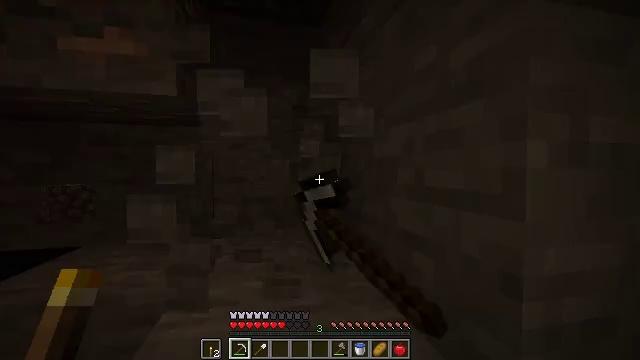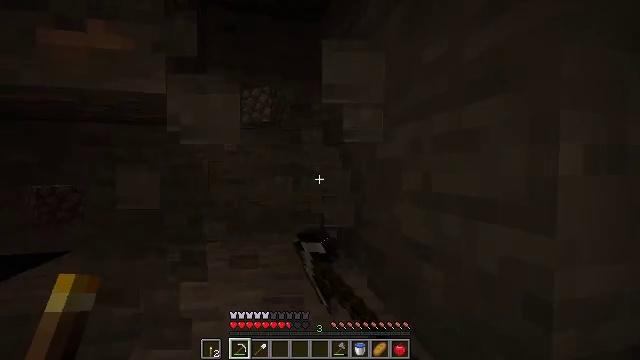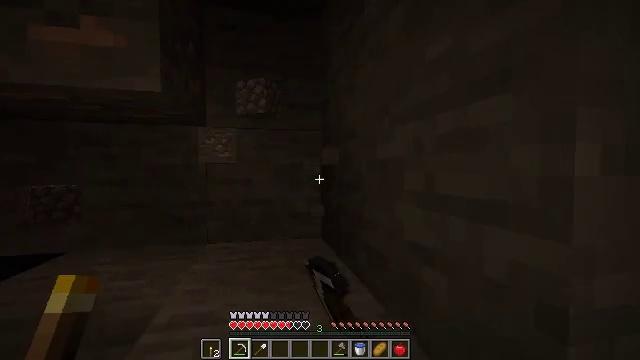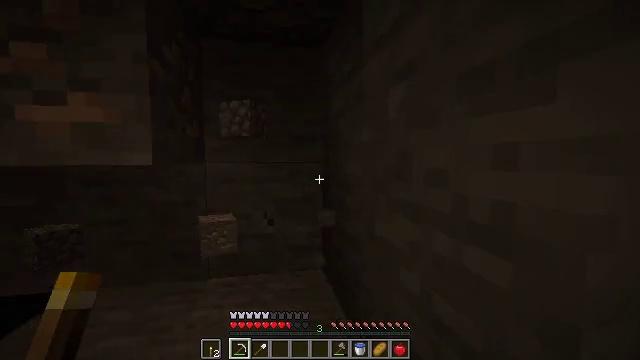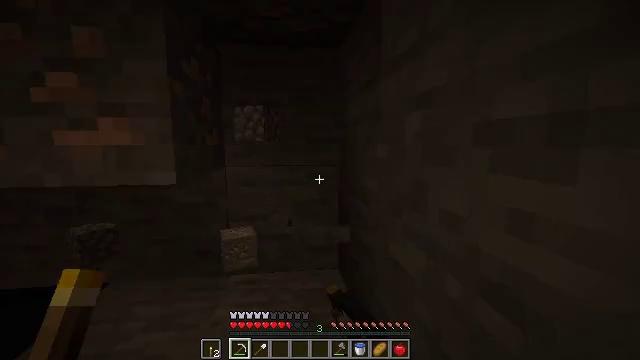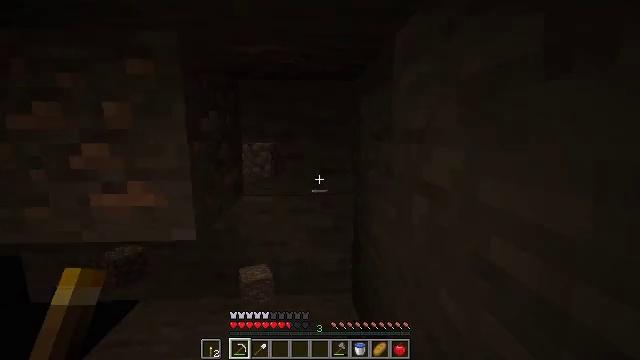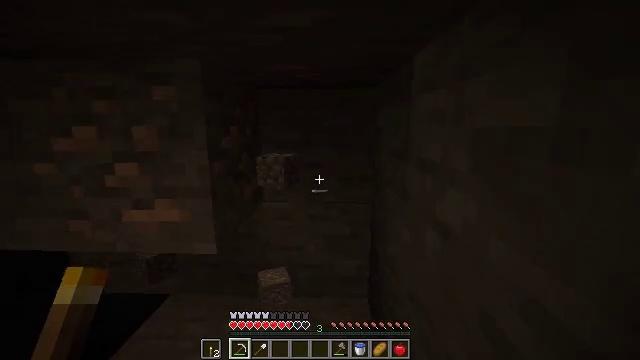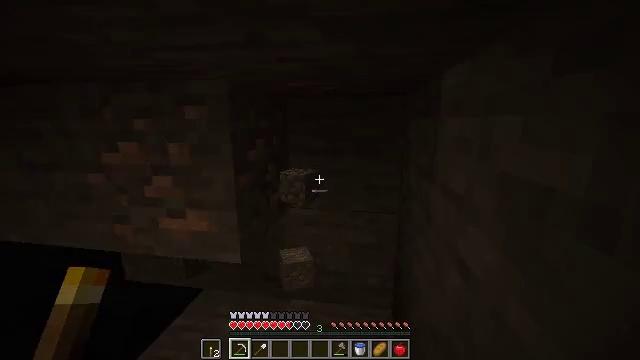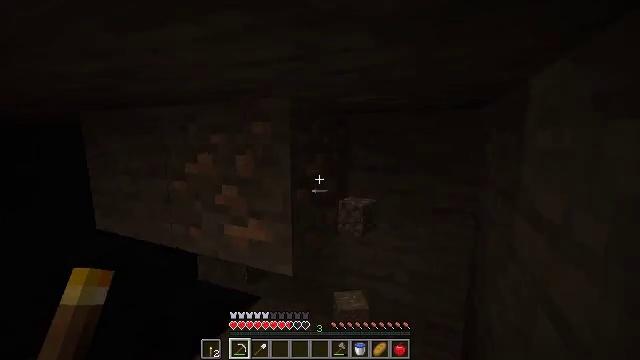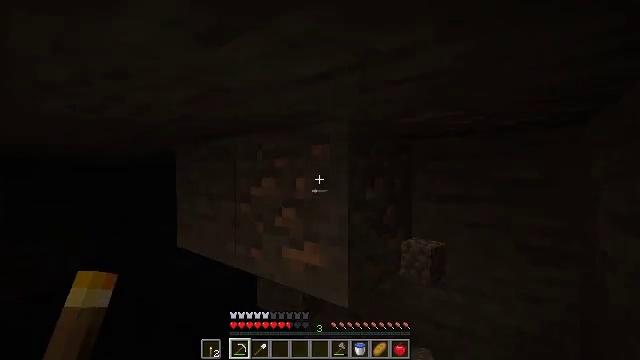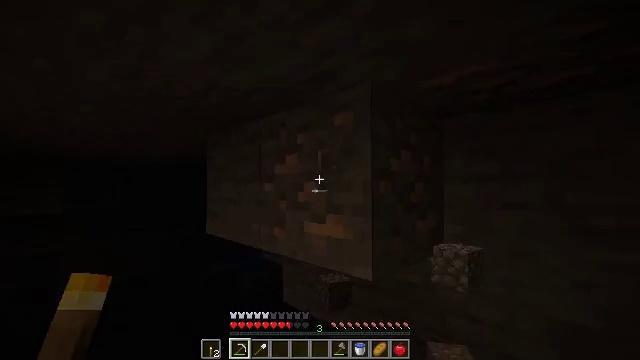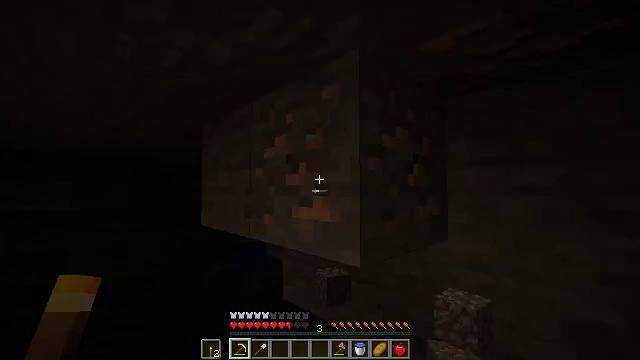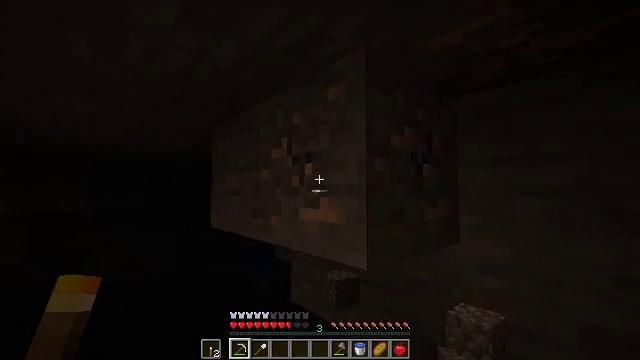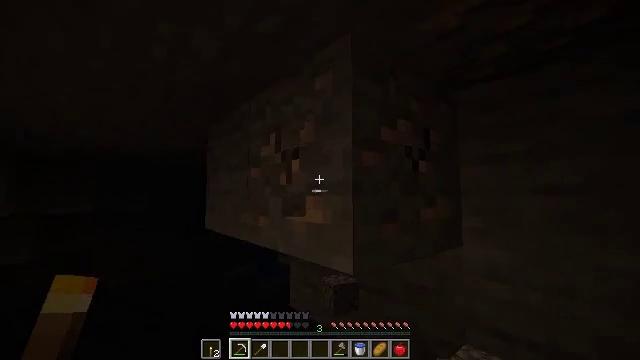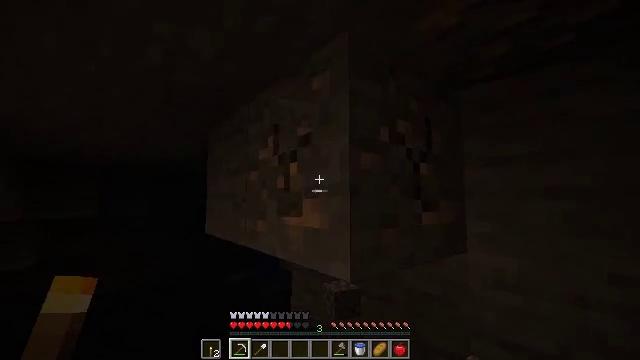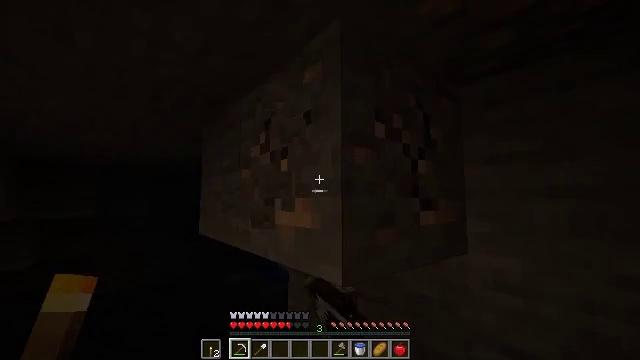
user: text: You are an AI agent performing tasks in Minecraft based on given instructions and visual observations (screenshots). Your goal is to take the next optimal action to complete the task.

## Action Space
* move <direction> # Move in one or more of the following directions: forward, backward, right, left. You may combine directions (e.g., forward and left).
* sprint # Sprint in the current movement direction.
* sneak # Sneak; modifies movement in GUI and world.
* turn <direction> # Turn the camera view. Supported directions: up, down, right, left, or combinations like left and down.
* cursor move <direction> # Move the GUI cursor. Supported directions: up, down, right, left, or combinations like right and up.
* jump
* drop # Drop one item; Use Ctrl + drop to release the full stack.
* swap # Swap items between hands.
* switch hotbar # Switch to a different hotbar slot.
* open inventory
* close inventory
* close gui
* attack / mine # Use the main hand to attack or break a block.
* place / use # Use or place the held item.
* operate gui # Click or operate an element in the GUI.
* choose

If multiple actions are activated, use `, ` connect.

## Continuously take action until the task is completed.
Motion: motion action
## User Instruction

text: Break the iron ore with a tool.
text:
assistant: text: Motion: move forward, attack / mine
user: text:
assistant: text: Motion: move forward, attack / mine
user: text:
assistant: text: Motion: move forward, turn left and down, attack / mine, jump
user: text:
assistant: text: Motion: move forward and move right, turn left and down, attack / mine, jump
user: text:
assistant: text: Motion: move forward and move right, turn left and down, jump
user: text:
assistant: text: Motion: move forward and move right, turn left and down, jump
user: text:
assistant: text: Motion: move forward and move right, turn left and down
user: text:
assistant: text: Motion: move forward and move right, sneak, turn left and up
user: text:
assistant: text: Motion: move forward and move right, sneak, turn left and up
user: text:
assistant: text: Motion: move forward and move right, sneak, turn left and up, attack / mine
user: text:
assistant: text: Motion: move forward and move right, sneak, turn left, attack / mine
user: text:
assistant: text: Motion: move forward and move right, sneak, turn left, attack / mine
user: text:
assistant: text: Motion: move forward and move right, sneak, turn left, attack / mine
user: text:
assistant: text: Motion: move forward, sneak, turn left and up, attack / mine
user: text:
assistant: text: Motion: sneak, attack / mine
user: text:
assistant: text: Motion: sneak, attack / mine
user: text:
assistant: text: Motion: sneak, attack / mine
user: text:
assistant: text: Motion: sneak, attack / mine
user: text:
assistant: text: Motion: sneak, turn right and up, attack / mine
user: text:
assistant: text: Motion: sneak, attack / mine
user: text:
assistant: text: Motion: sneak, attack / mine
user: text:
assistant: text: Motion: sneak, attack / mine
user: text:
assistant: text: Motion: sneak, attack / mine
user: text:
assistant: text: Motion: move forward, sneak, turn down, attack / mine
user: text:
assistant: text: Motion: move forward and move right, sneak, attack / mine
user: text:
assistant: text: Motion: move forward and move right, sneak, turn up, attack / mine
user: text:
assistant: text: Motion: move forward and move right, sneak, turn left and up, attack / mine
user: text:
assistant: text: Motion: move forward and move right, sneak, turn left and up, attack / mine
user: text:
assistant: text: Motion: move forward and move right, sneak, turn up, attack / mine
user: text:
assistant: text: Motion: move right, sneak, turn up, attack / mine